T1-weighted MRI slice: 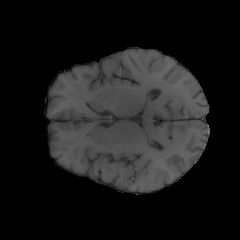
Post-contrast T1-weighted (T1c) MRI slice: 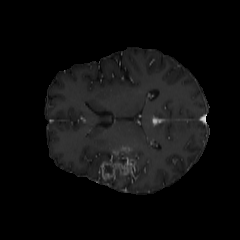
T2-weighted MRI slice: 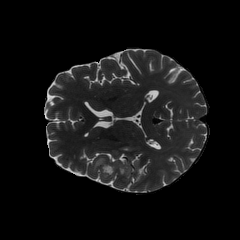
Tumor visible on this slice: yes